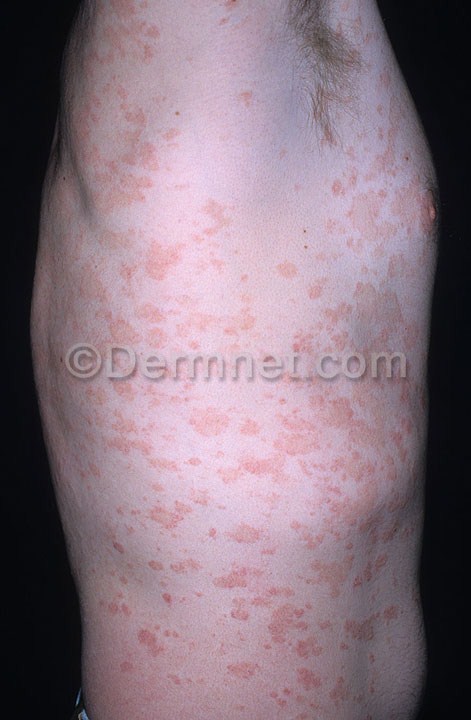
Disease: Psoriasis pictures Lichen Planus and related diseases